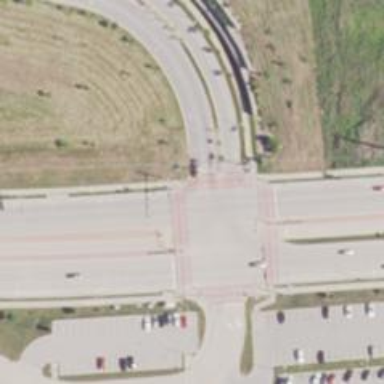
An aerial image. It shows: Secondary link road.